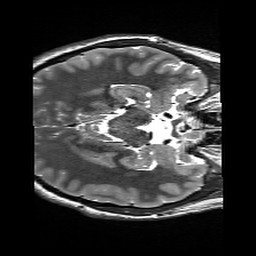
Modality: T2w
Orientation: axial
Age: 20
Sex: male